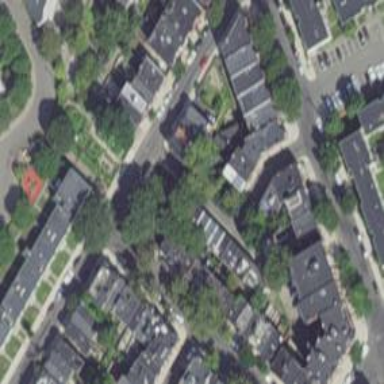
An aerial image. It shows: Neighborhood.